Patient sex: M
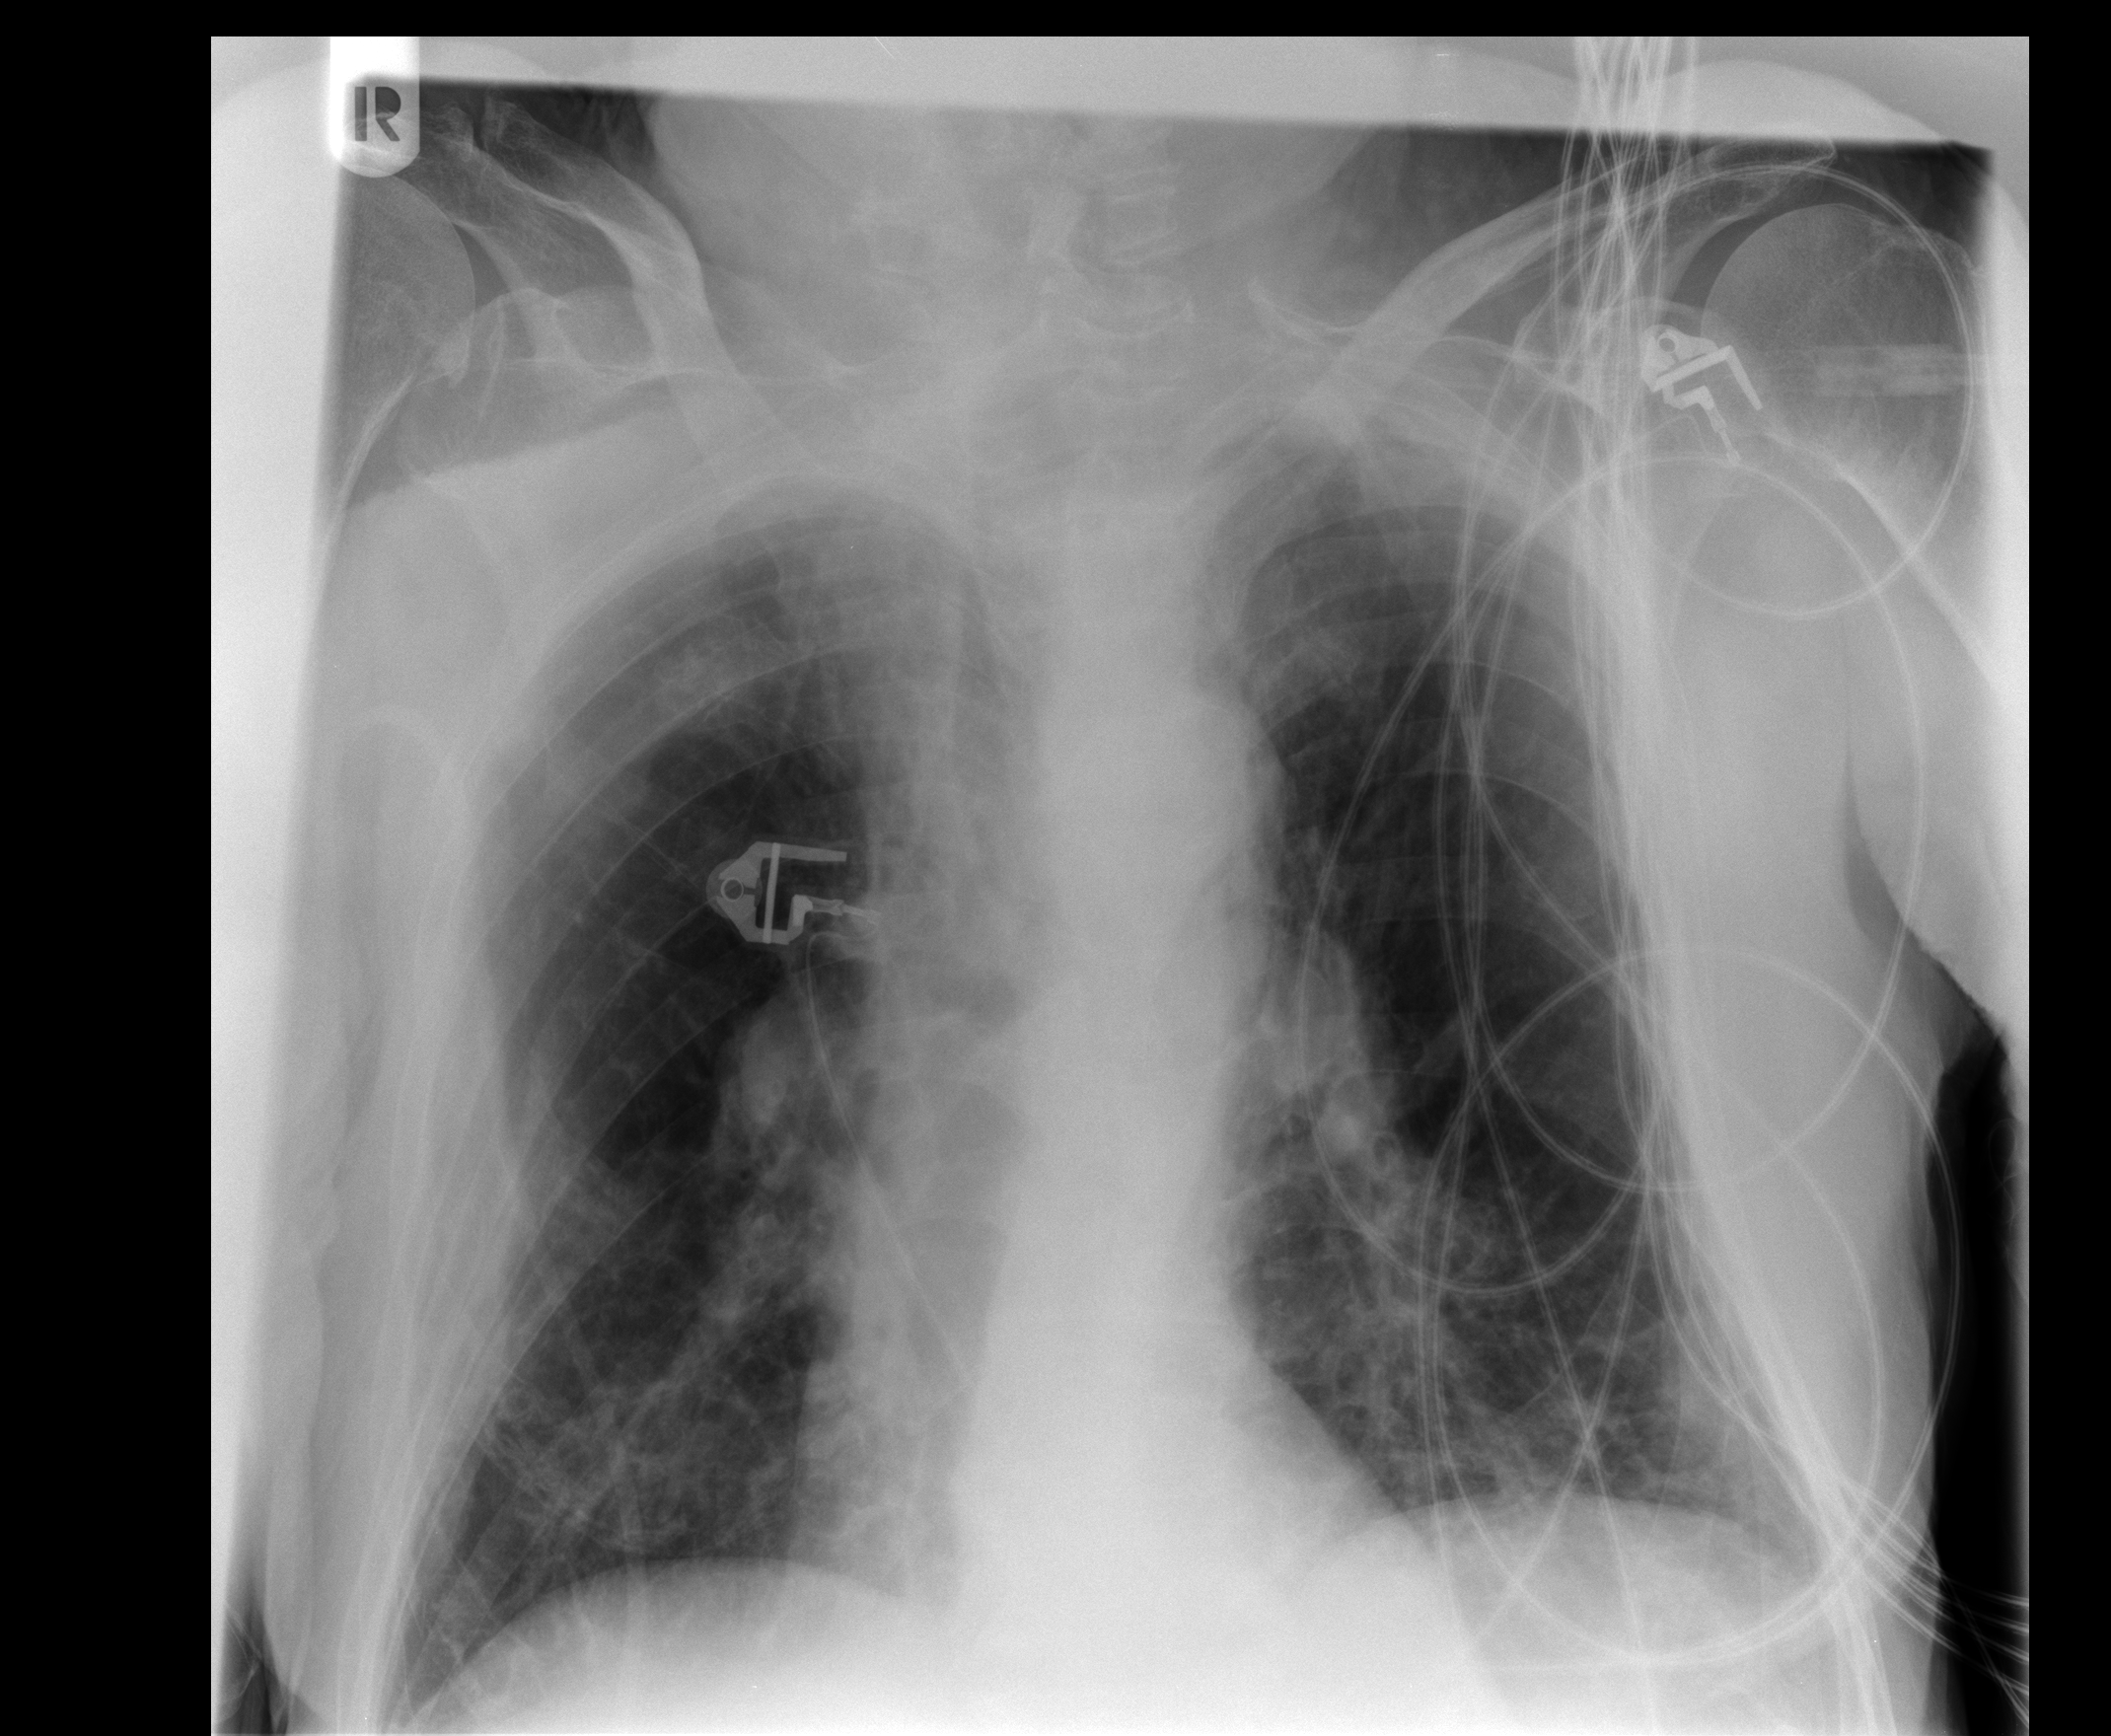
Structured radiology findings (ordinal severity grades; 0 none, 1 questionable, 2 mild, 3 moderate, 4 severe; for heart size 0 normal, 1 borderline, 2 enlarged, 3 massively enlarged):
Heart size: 0
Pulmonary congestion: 0
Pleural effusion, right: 0
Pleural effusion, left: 0
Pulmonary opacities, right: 1
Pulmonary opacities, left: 1
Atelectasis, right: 2
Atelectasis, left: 2